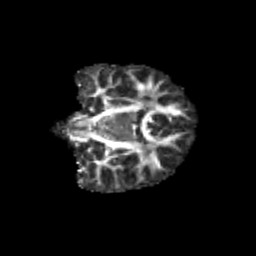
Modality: FA
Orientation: coronal
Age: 9
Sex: female
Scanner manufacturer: siemens
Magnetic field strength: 3 T
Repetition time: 3.8 s
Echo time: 0.07 s